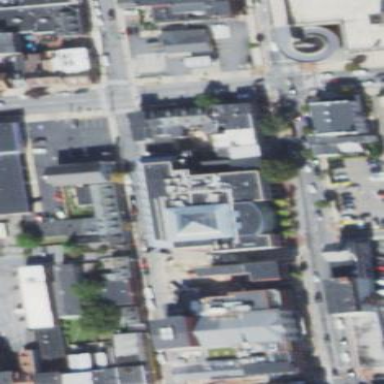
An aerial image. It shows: Theater building.